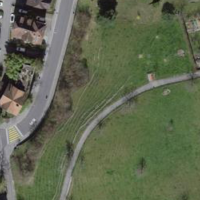
EUNIS habitat code: 53
Species observed at this site:
Trifolium pratense
Geranium pyrenaicum
Plantago lanceolata